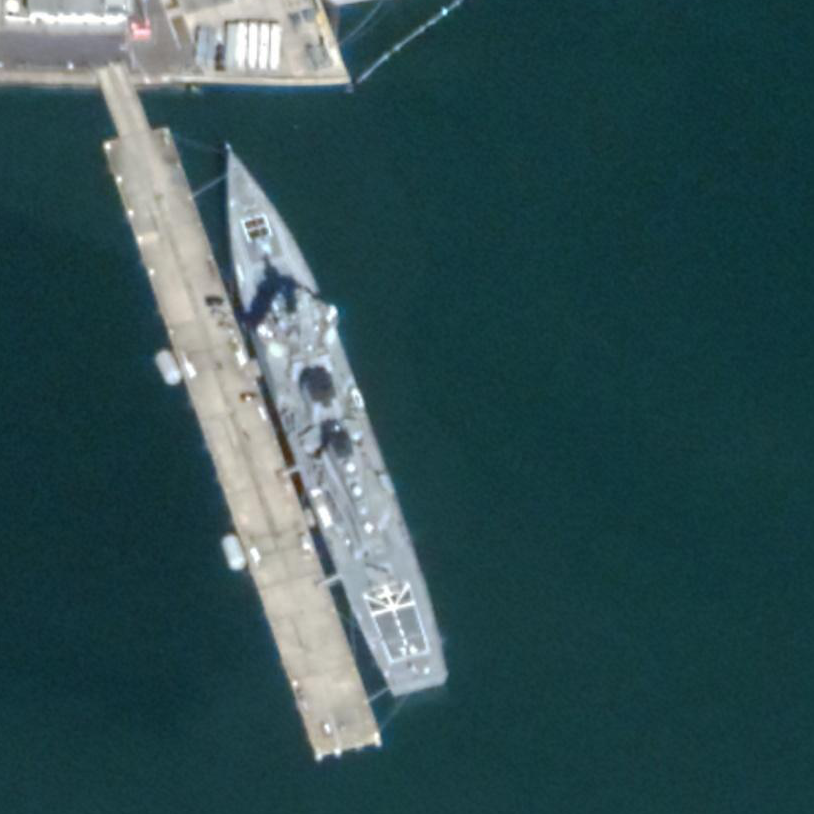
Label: destroyer